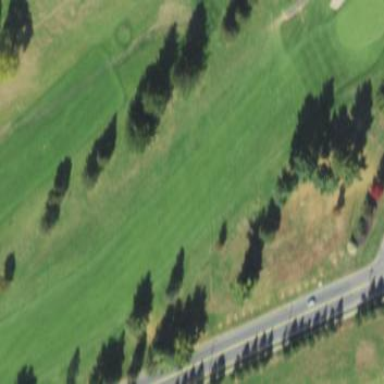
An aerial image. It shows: Golf fairway in the image.